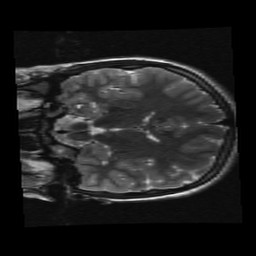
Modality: T2w
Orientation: coronal
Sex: female
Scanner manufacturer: ge
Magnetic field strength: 3 T
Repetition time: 5 s
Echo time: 0.1012 s